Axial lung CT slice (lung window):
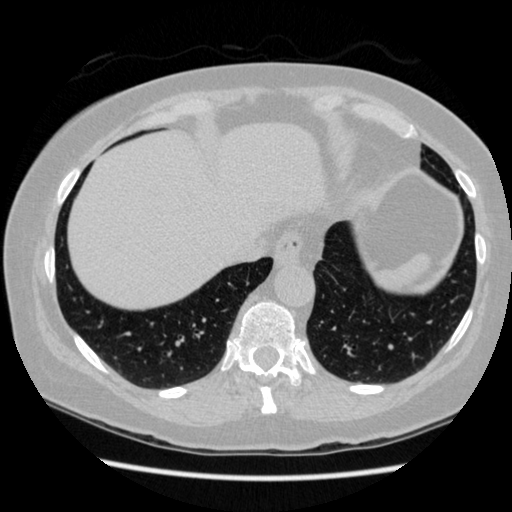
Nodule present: no